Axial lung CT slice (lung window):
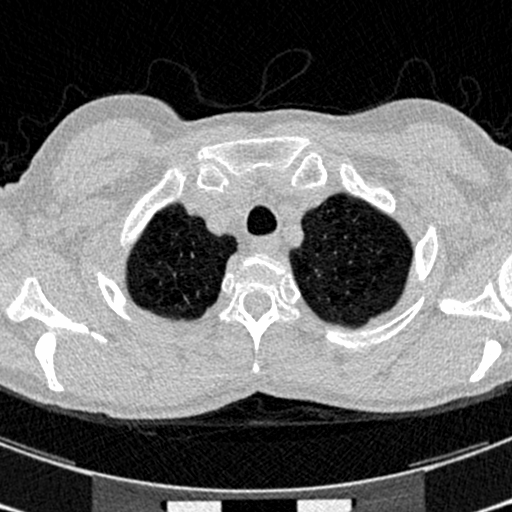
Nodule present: no